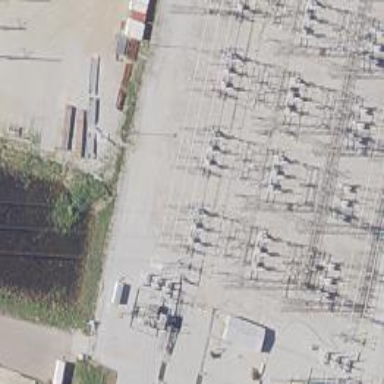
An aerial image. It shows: Switch for power supply.